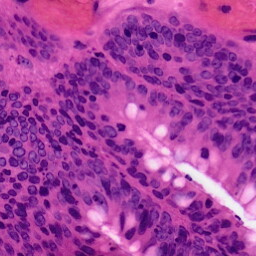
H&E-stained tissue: Colon